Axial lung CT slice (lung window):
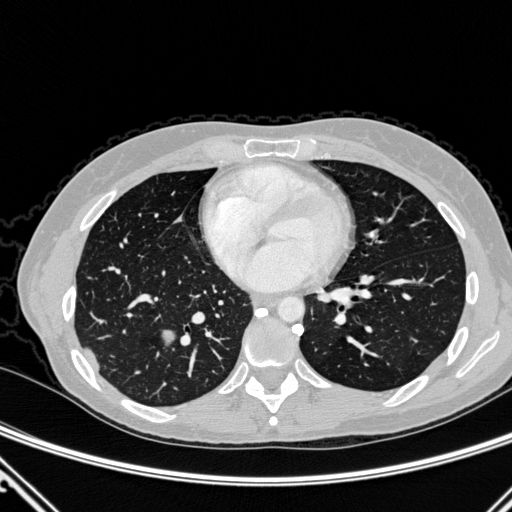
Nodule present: yes
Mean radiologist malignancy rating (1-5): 4.25